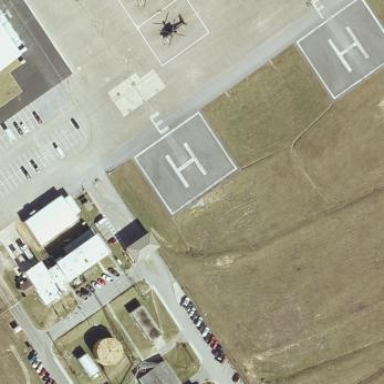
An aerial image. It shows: Image of helipad at airport.